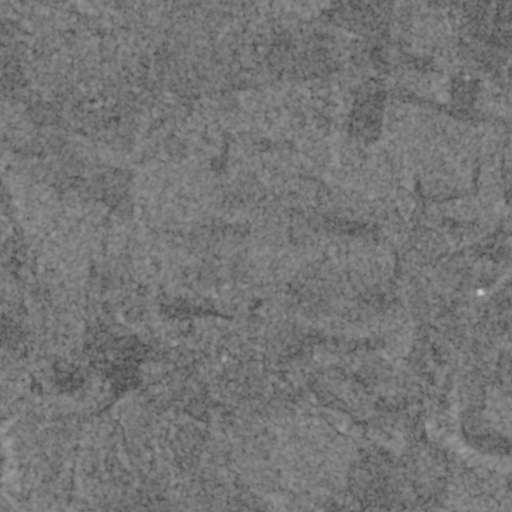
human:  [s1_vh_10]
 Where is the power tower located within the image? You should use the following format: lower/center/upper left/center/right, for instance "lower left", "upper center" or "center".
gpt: The power tower is located in the upper of the image.
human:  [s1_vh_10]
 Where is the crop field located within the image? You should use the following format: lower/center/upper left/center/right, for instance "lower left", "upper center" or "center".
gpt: There is no crop field in the image.

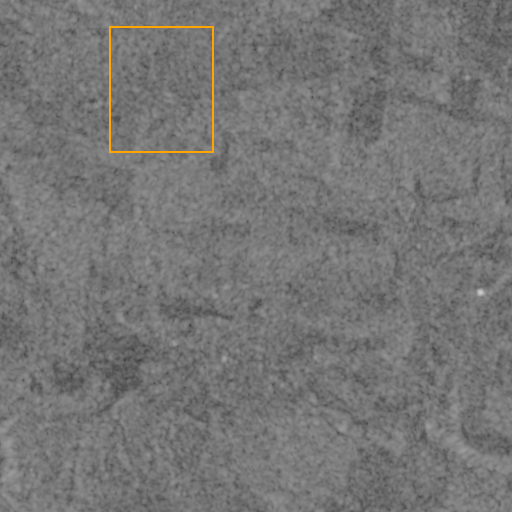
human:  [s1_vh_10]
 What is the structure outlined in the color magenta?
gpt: There is no magenta outline.
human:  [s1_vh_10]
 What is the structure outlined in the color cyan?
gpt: There is no structure outlined in cyan.